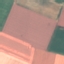
Land use / land cover class: AnnualCrop